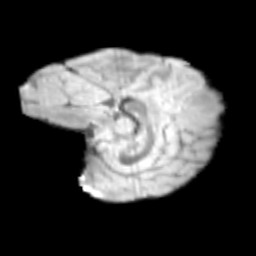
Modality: T2w
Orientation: sagittal
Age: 11
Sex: male
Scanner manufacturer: siemens
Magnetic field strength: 3 T
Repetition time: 3.8 s
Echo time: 0.07 s